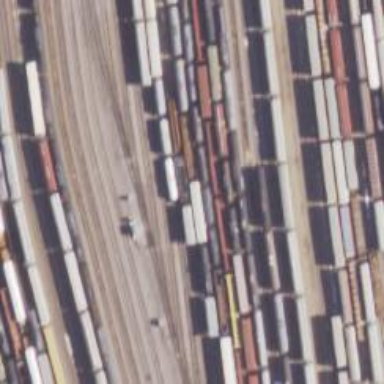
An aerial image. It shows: Railway yard.